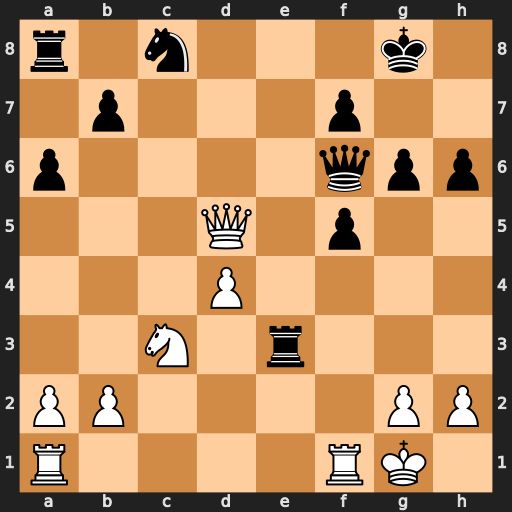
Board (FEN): r1n3k1/1p3p2/p4qpp/3Q1p2/3P4/2N1r3/PP4PP/R4RK1
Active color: w
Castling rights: -
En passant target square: -
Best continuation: Qxb7 Qxd4 Qxa8